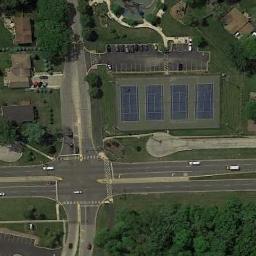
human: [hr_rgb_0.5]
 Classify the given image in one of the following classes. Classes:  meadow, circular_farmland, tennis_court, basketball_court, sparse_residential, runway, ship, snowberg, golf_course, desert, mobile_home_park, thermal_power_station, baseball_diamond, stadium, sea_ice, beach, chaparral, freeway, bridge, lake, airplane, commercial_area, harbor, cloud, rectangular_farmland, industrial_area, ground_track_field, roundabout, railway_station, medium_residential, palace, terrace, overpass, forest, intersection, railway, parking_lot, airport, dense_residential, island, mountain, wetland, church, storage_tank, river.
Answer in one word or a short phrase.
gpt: tennis_court